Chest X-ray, PA view. Patient: 45 years old, sex F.
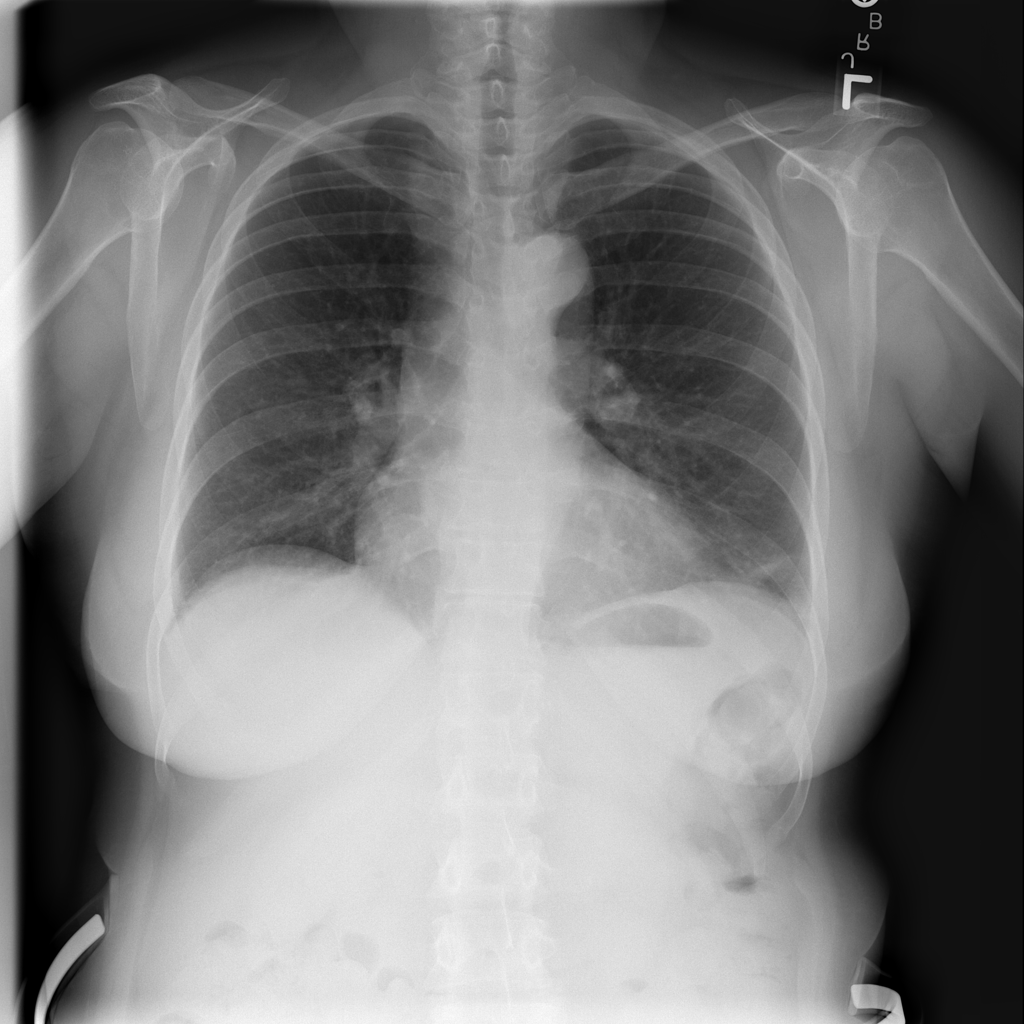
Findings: Atelectasis, Fibrosis